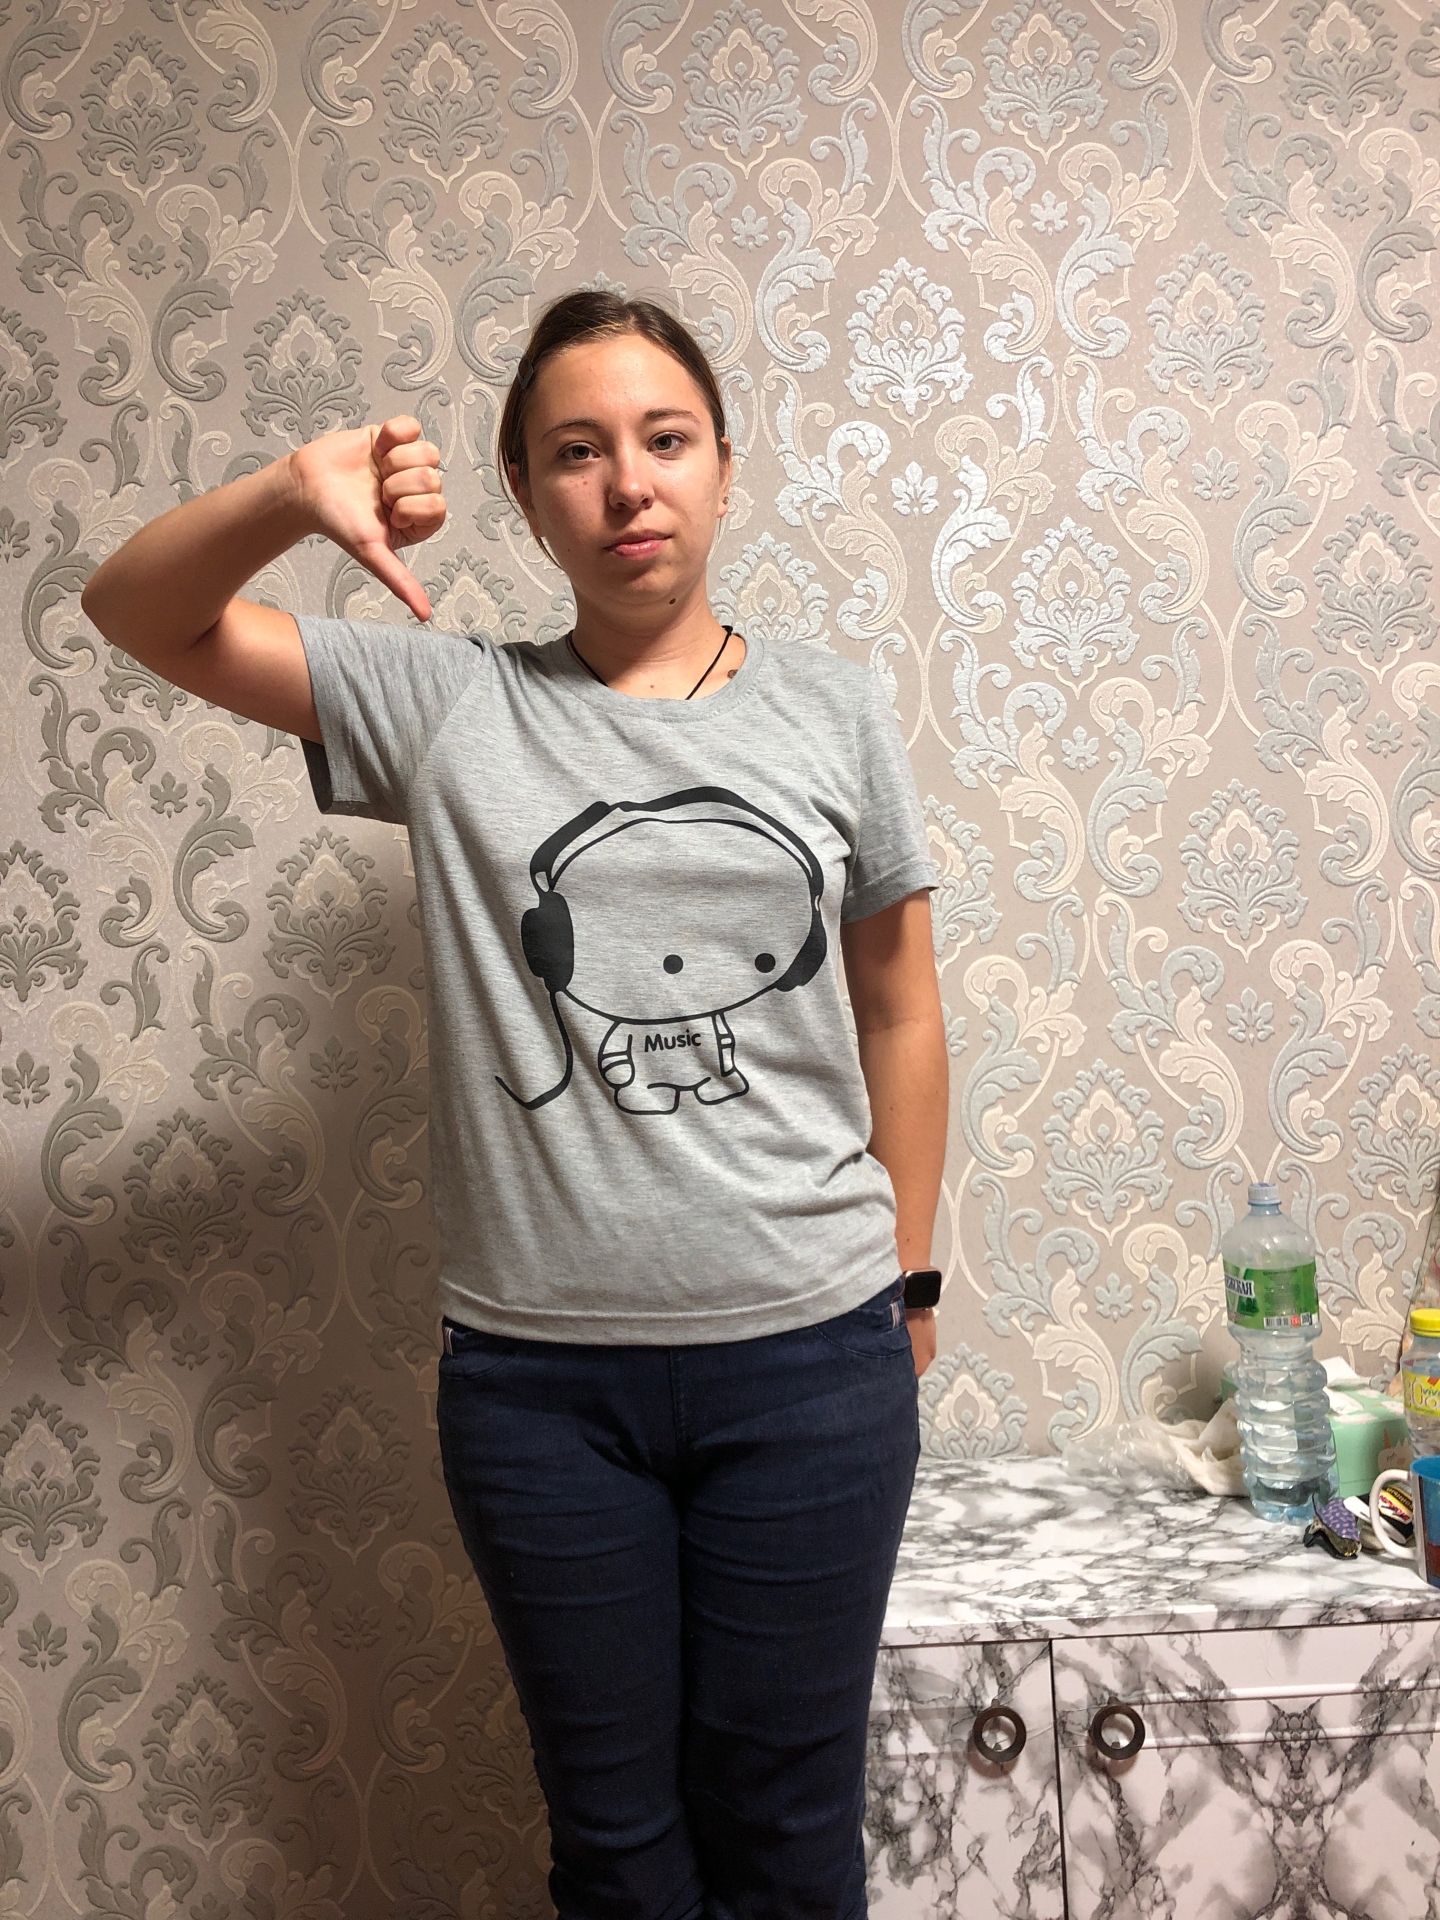
Label: clear